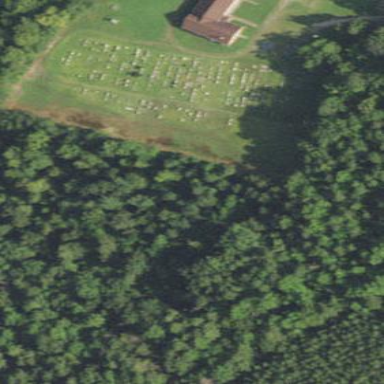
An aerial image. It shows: Cemetery or graveyard.